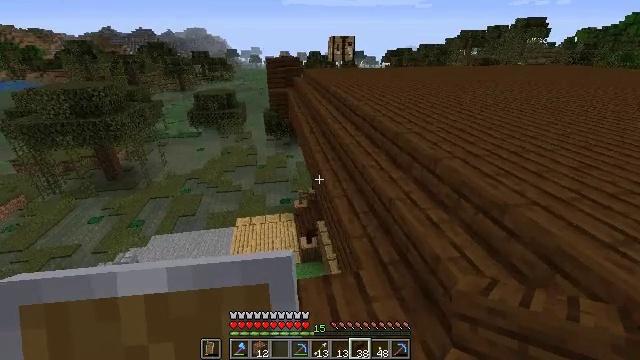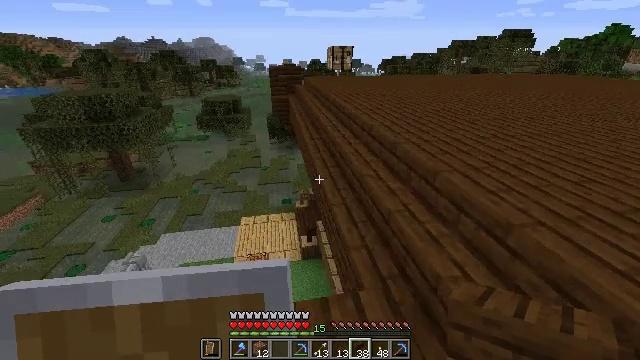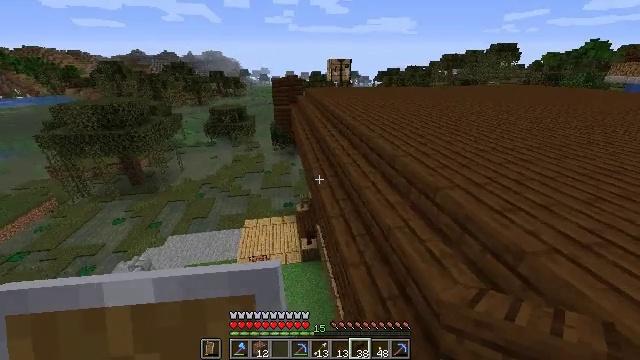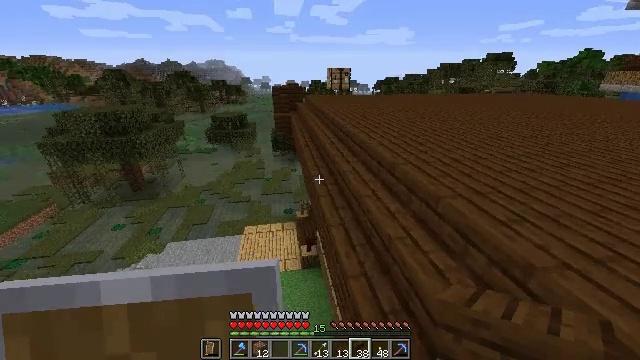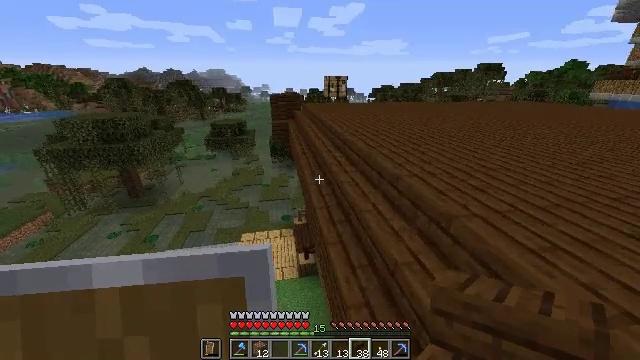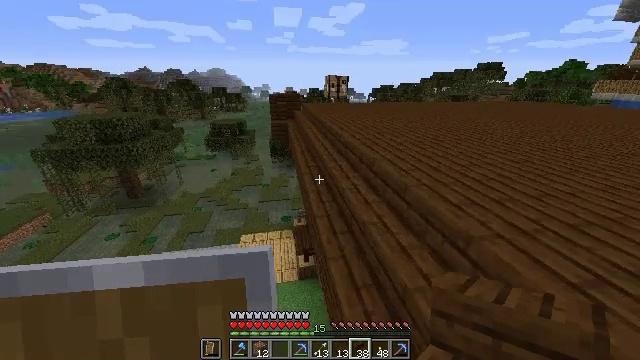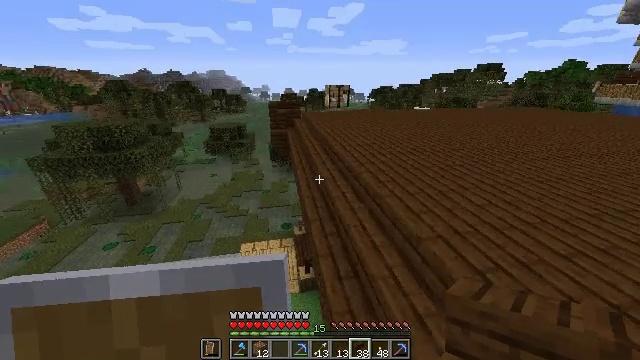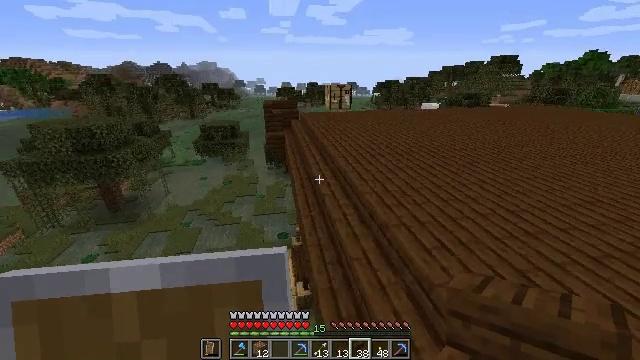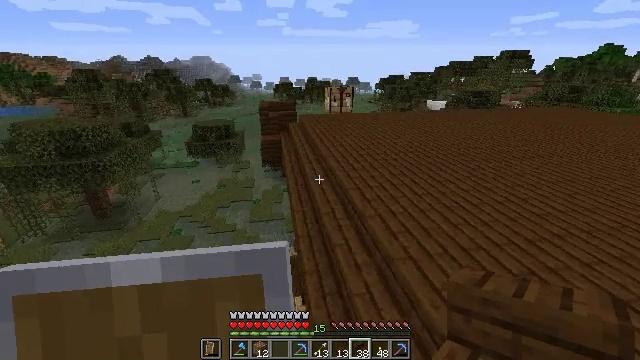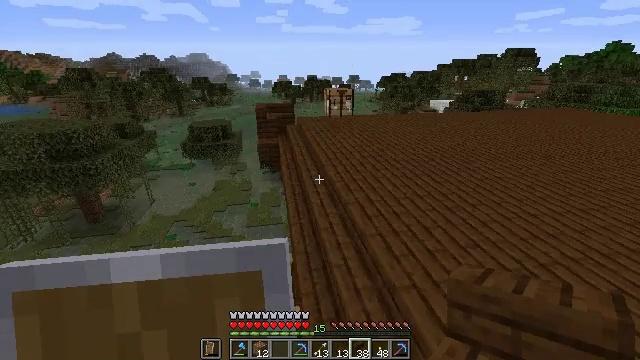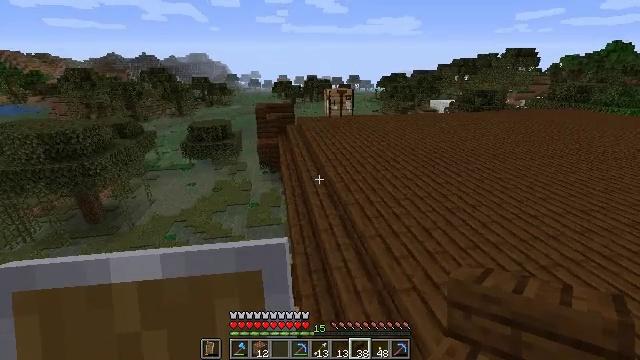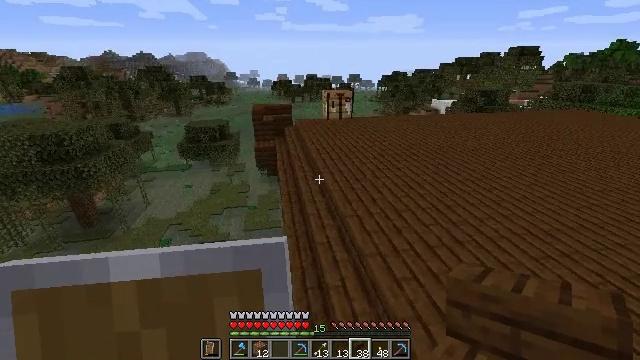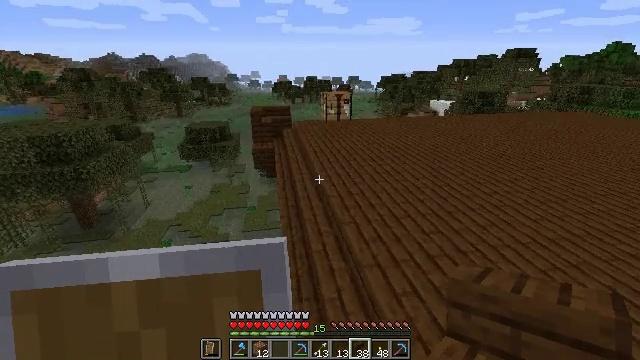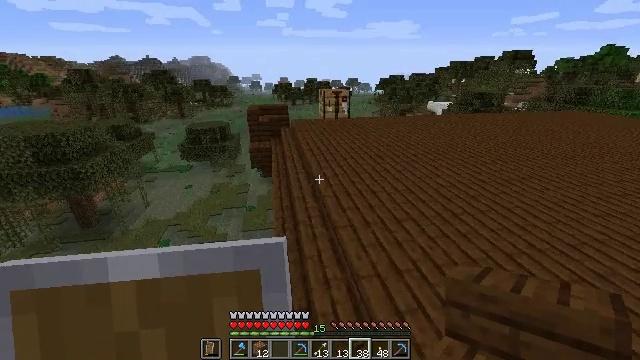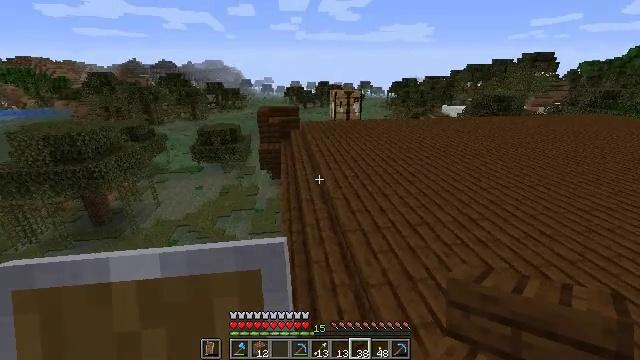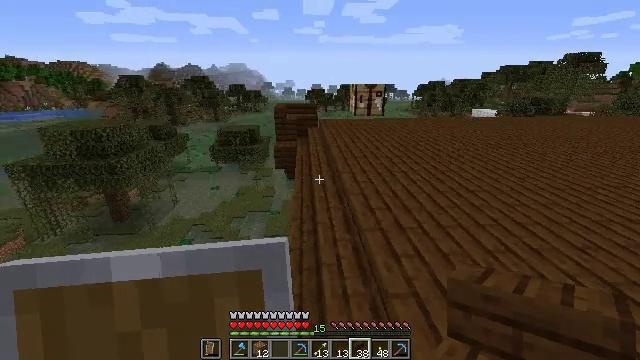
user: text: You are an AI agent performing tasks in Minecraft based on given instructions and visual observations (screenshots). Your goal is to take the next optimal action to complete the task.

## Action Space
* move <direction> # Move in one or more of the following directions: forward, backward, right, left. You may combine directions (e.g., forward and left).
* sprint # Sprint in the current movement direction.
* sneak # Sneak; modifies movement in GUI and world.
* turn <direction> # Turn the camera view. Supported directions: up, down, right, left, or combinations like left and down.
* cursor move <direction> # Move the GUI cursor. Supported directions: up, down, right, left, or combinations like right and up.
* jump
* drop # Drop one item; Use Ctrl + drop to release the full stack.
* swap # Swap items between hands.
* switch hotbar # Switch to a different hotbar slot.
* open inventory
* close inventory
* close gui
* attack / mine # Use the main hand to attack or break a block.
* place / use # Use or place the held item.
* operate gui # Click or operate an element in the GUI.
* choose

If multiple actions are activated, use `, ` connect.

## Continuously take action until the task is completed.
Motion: motion action
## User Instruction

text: Attack the dark oak stairs to gather the materials.
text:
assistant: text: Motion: move forward
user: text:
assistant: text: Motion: move forward
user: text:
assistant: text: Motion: move forward, turn up
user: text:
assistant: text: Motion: move forward, turn up
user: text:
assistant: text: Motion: move forward
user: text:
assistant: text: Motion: move forward, jump
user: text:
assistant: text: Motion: move forward and move right, jump
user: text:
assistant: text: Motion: move forward and move right, jump
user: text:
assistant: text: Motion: move forward and move right, jump
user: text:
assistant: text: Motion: move forward and move right, jump
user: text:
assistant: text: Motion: move forward and move right, jump
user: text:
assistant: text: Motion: move forward, jump
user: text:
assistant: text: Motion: move forward, jump
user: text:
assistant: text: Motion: move forward, turn left, jump
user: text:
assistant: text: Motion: move forward, turn left and up, jump
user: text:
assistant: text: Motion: move forward, jump
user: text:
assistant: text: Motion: move forward, jump
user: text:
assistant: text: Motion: move forward, jump
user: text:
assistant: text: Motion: move forward, jump
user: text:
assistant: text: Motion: move forward, jump
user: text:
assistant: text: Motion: move forward, jump
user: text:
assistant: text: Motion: move forward
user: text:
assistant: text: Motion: move forward
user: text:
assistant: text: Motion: move forward, switch to hotbar 1
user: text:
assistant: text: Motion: move forward, switch to hotbar 1
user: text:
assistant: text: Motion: move forward, switch to hotbar 1
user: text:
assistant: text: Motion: move forward
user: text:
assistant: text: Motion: move forward
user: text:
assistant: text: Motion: move forward, turn left
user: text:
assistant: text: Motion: move forward, turn left and up